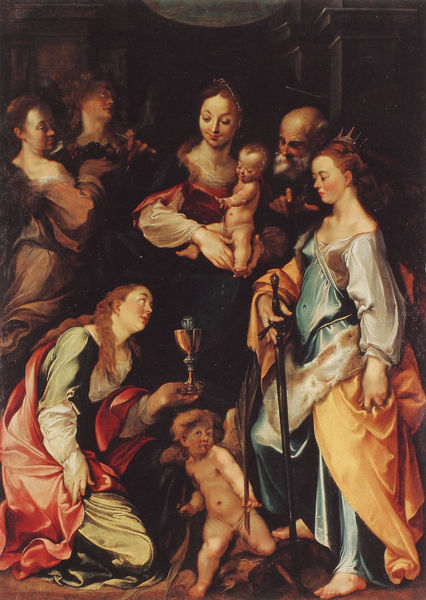
Titel: Hl. Familie mit Engeln und den Heiligen Barbara und Katharina (Sacra Conversazione)
Künstler: Joseph d. Ä. Heintz
Standort: Prag, St. Thomas  (EU - Tschechische Republik)
Schlagwörter: gemälde, mann, nackt, schatten, umhang, frauen, menschen, kleider, nacht, orange, rot, öl, gewand, familie, mutter, krone, locken, engel, putte, lächeln, stab, baby, füsse, glatze, lichteinfall, junge, stolz, fuss, schwert, rüstung, jesus, satyr, königin, pokal, maria, anbetung, leonardo, offenes haar, schwet, galten